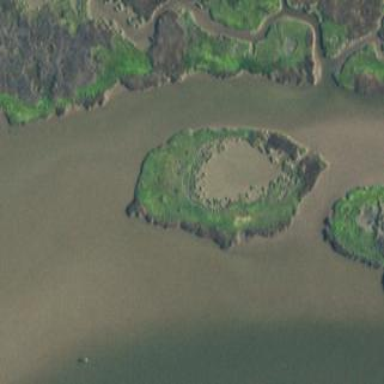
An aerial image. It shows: Islet along the natural coastline.